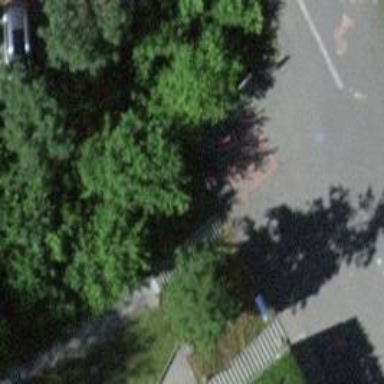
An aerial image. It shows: Set of steps on the road.